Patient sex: M
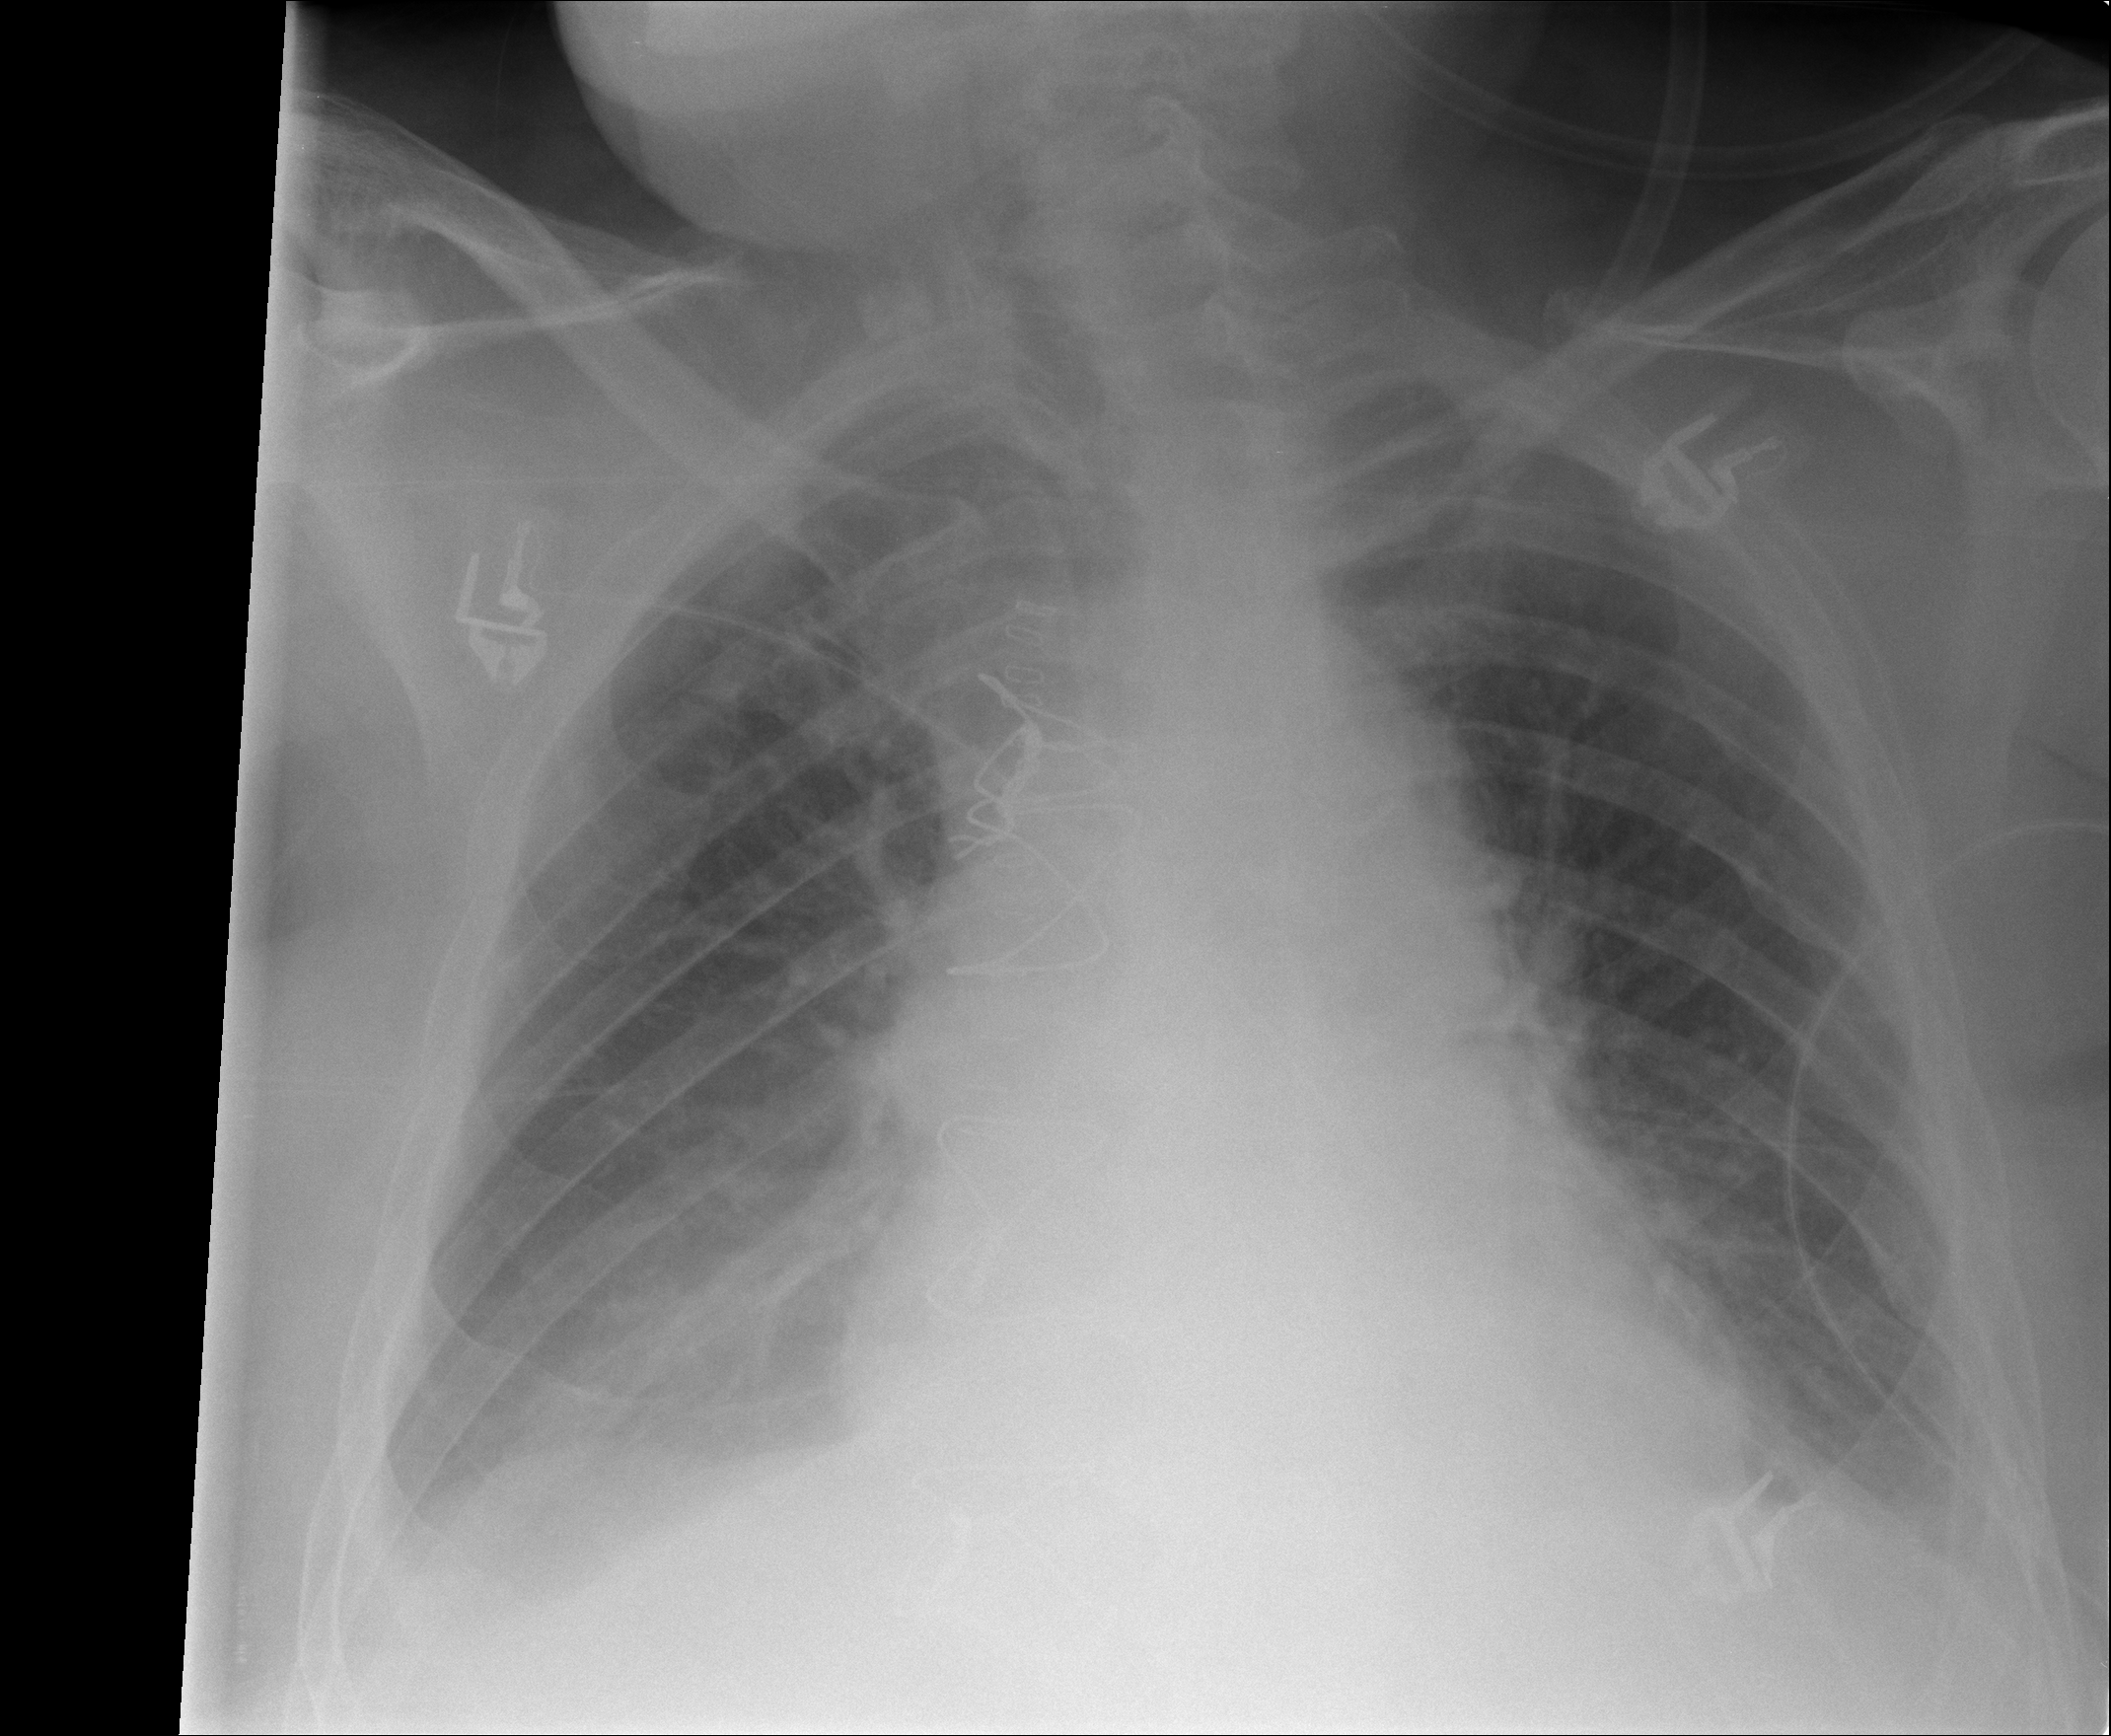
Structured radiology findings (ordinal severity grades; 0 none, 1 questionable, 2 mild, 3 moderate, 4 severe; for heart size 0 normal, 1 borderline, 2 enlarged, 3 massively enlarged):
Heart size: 1
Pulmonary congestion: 2
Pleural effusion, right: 2
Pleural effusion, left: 2
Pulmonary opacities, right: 0
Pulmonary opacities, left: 0
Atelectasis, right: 2
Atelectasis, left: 2